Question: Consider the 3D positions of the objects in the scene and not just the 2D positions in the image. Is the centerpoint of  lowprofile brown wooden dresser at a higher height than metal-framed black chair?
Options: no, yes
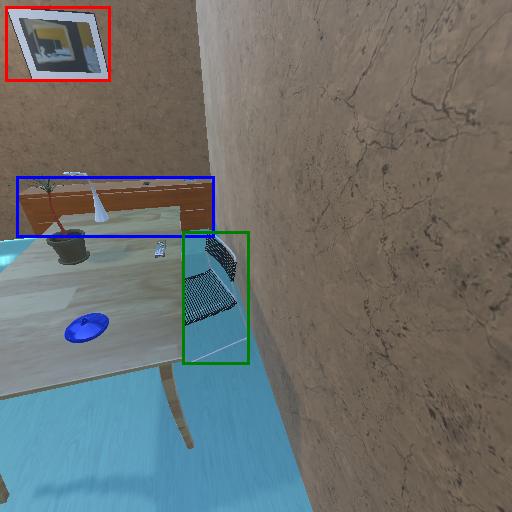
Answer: no